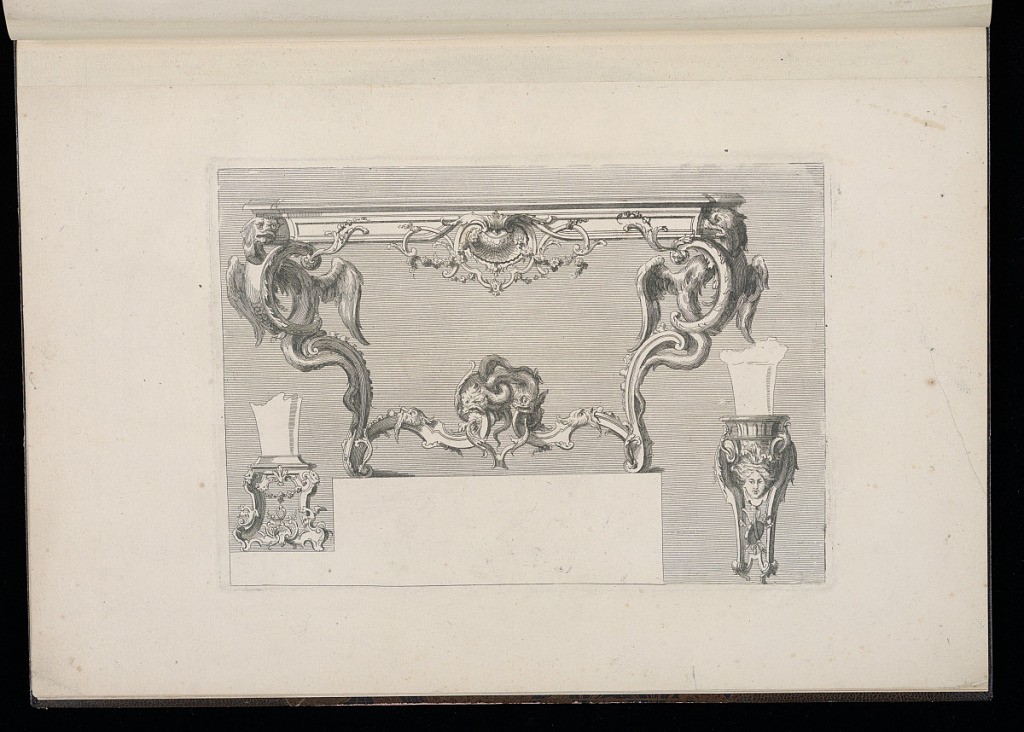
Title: Designs for a Console Table and Wall Brackets
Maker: Nicolas Pineau, French, 1684-1754
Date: mid- 18th century
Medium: Etching and engraving on laid paper
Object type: Print
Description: A plate from a series of designs for console table legs, consoles for vases and wall brackets. A blank rectangle lower center, with a design for console table legs above ornamented with fleurons, acanthus leaf scrolls, c-scrolls, masks, strapwork, shell and floral motifs. The legs are supported by phoenixes. Lower left: a vase console ornamented with rococo motifs, c-and s-scrolls, fleurons, birds, masks, flowers, and palmette motifs. The shape of the base of the vase is outlined. Lower right: a vase console ornamented with a mask, gadrooning, a trophy of musical instruments, c-scrolls, and acanthus leaves. The shape of the base of the vase is outlined. The background is shaded with lines.